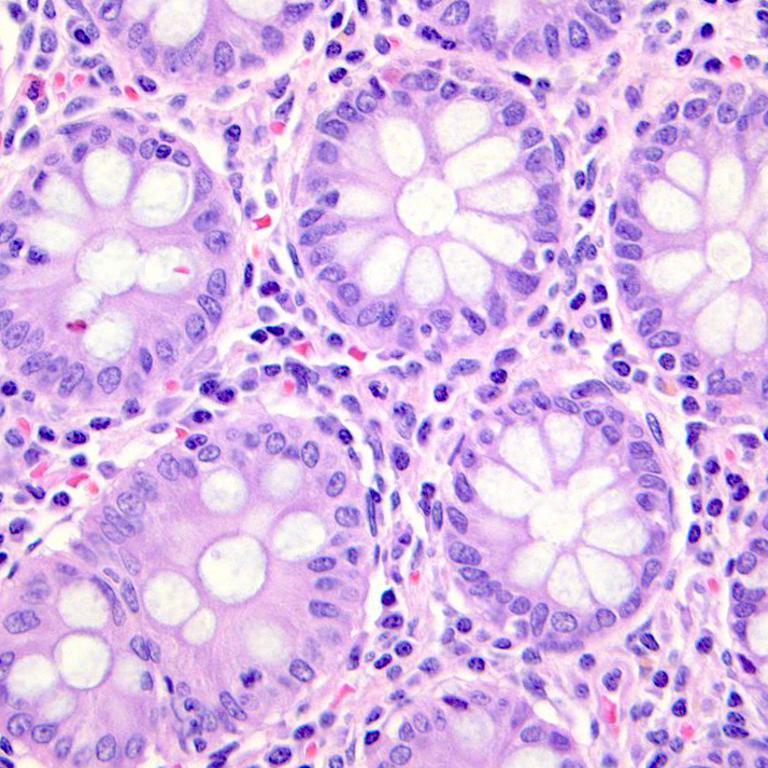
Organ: colon
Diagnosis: benign